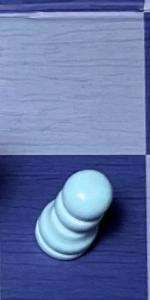
Label: Pawn_White